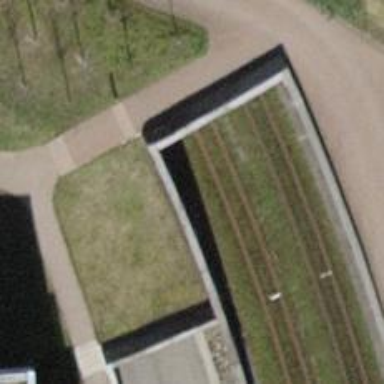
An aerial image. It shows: Retaining wall.